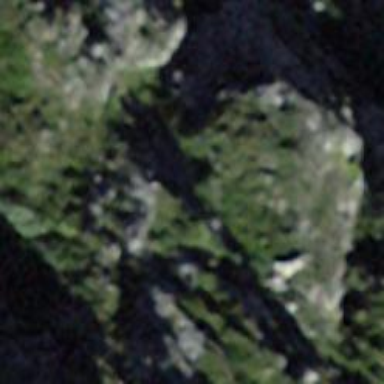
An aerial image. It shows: Cliff in nature.